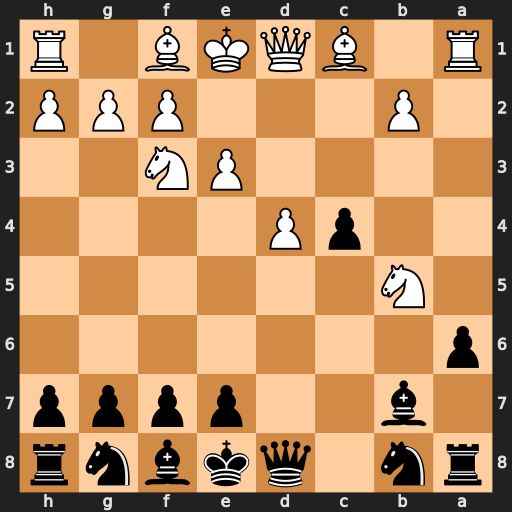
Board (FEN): rn1qkbnr/1b2pppp/p7/1N6/2pP4/4PN2/1P3PPP/R1BQKB1R
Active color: b
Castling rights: KQkq
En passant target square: -
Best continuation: axb5 Rxa8 Bxa8